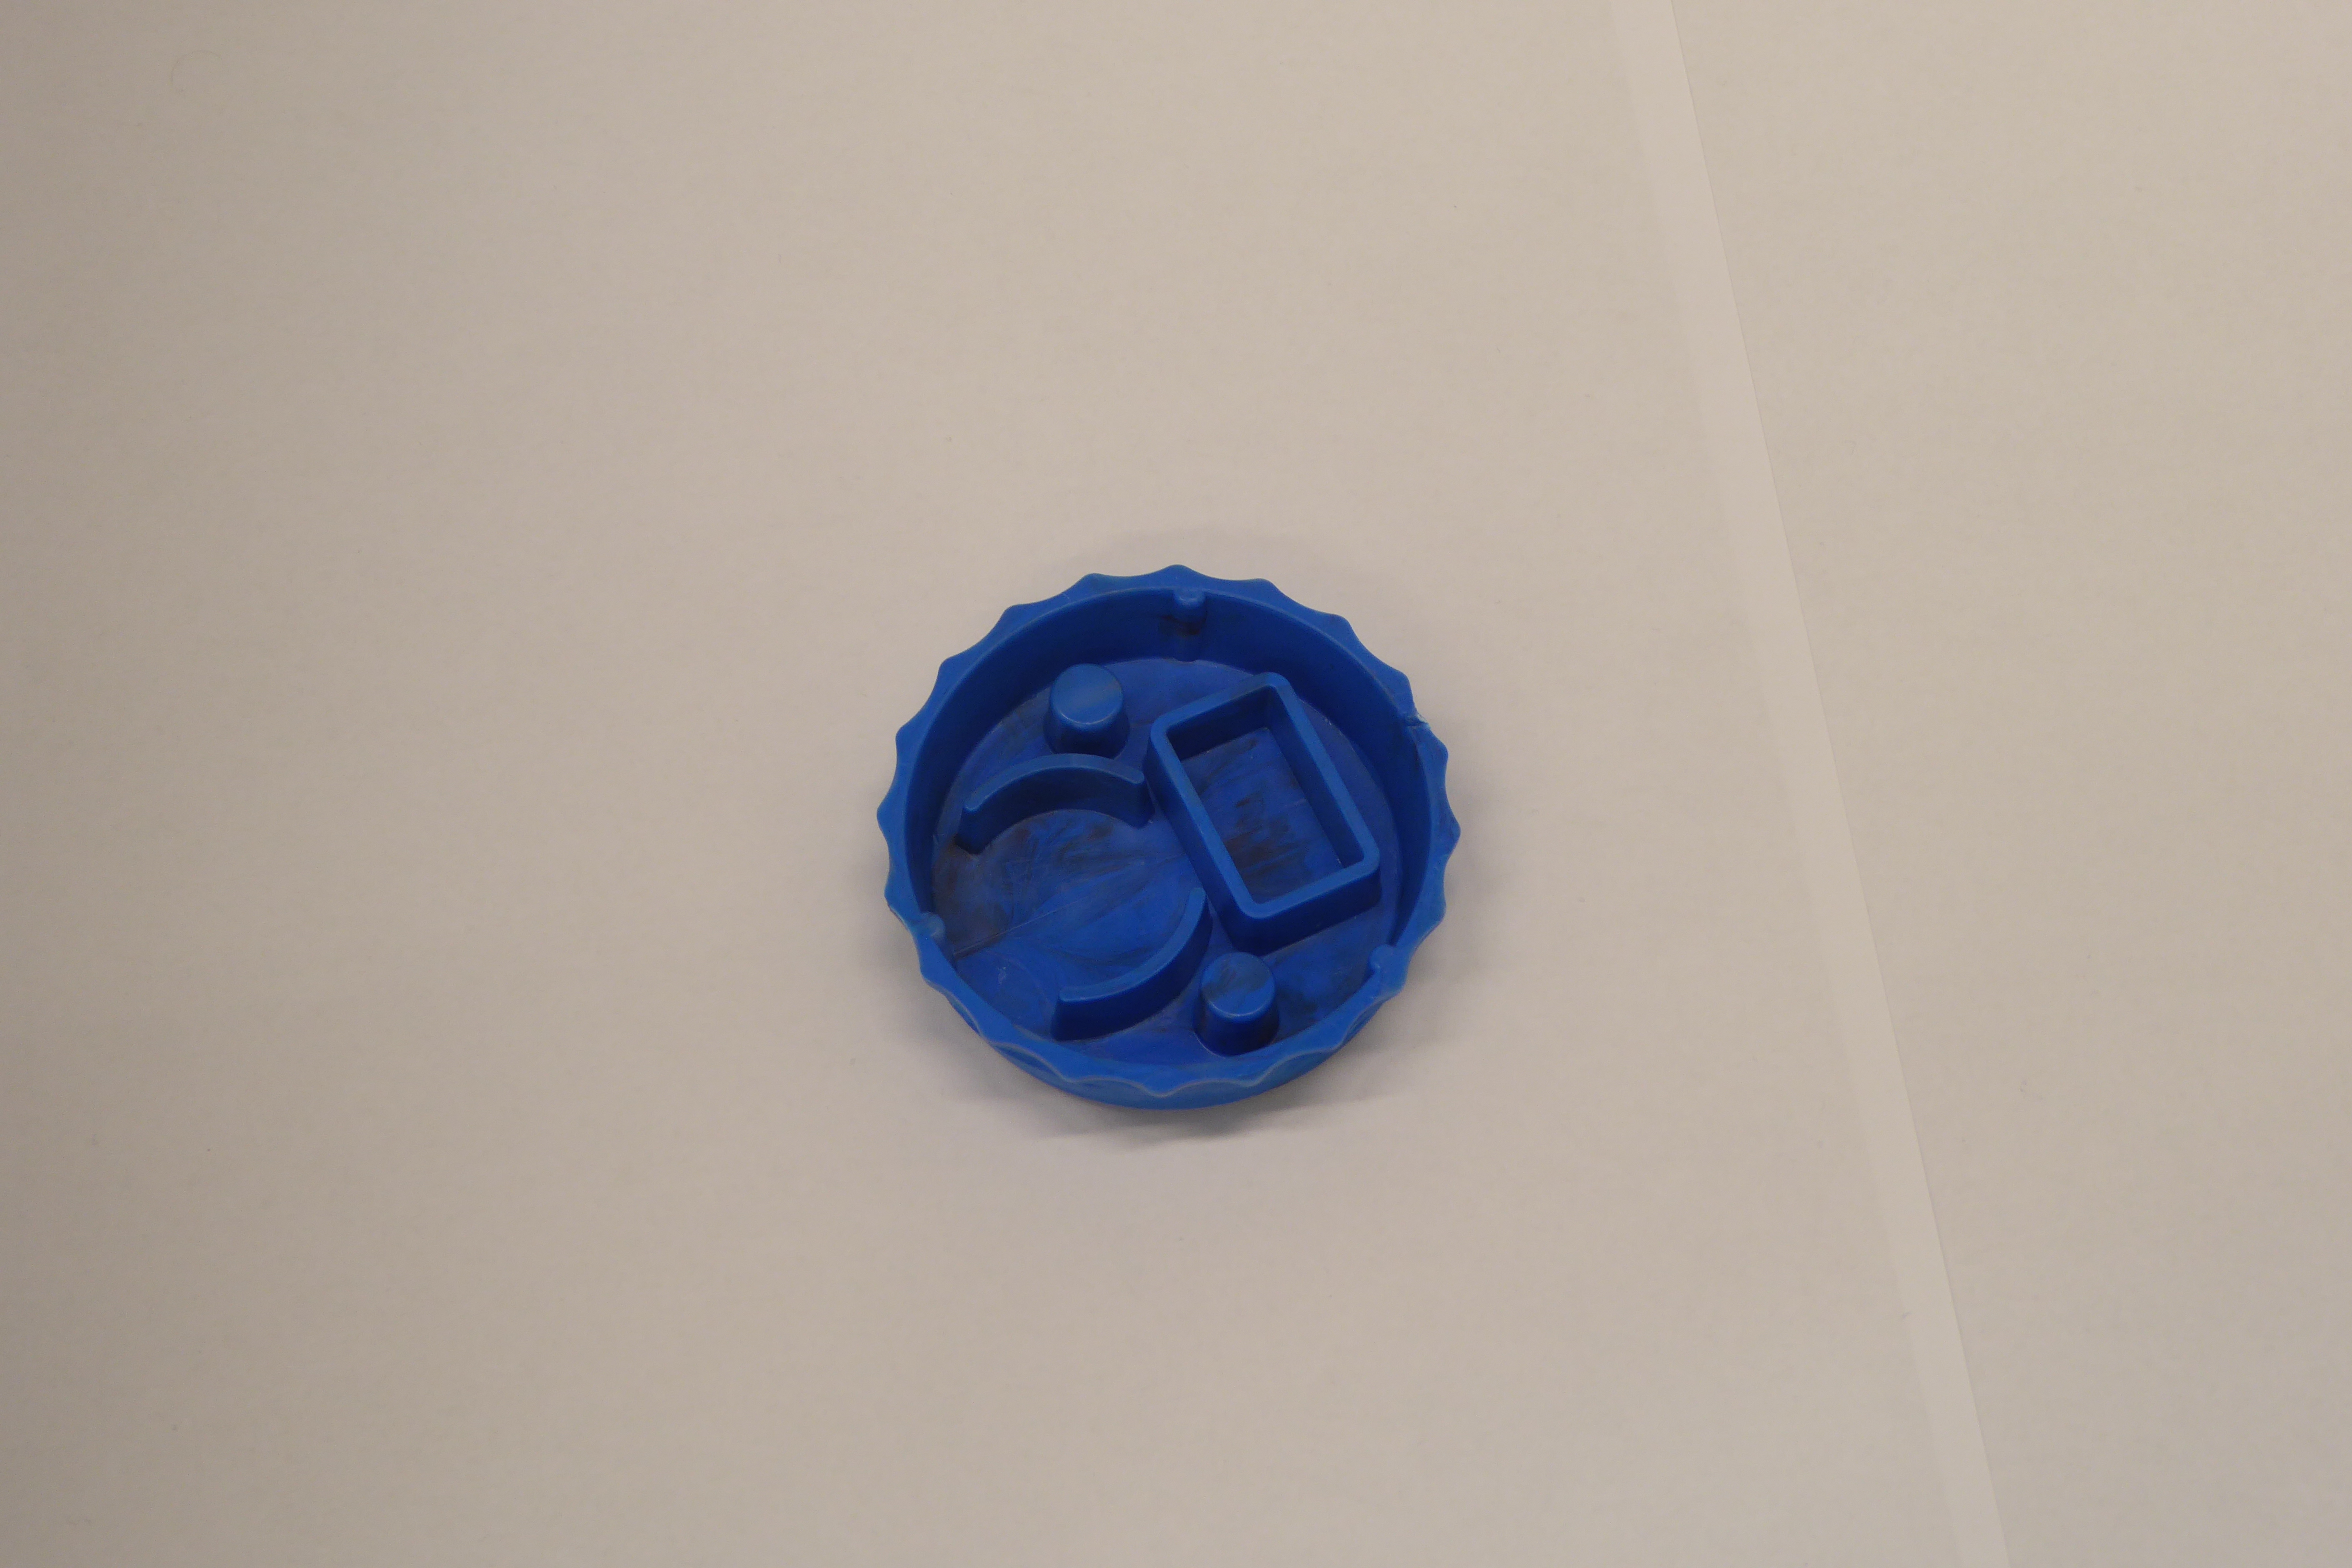
Label: Bottle Opener - Cover